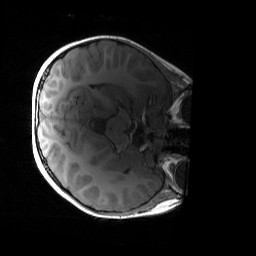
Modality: T1w
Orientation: axial
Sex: male
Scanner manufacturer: siemens
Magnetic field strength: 3 T
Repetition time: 1.9 s
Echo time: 0.00243 s